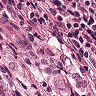
Metastatic tissue present: yes